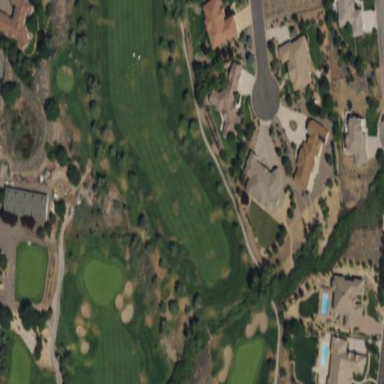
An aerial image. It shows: Grassy area designated as golf fairway.